Question: I am making a simple android firebase blog app
I want to create a new post in my Realtime database but only two attributes are saved in the database
Only the title and body attribute get sent into my Realtime database and the rest are missing and I see no error in my logcat
Post.java
'''
public class Post {
SimpleDateFormat ISO_8601_FORMAT = new SimpleDateFormat("yyyy-MM-dd'T'HH:mm:sss'Z'");
private String title, body, uid, date;
private int vote;
Post() {
}
public Post(String title, String body, String uid) {
this.title = title;
this.body = body;
this.uid = uid;
date = ISO_8601_FORMAT.format(new Date());
vote = 0;
}
}
'''
I want to call the addPost method in my PostActivity to send the data to firebase
PostActivity.java
'''
private void addPost(String title, String body) {
FirebaseDatabase mFirebaseDatabase = FirebaseDatabase.getInstance();
FirebaseAuth mAuth = FirebaseAuth.getInstance();
Post post = new Post(title, body, mAuth.getCurrentUser().getUid());
mFirebaseDatabase.getReference("Posts").push().setValue(post)
.addOnCompleteListener(c -> {
if (c.isSuccessful()) {
Toast.makeText(getApplicationContext(), "Added", Toast.LENGTH_SHORT).show();
} else {
Toast.makeText(getApplicationContext(), "Something went wrong", Toast.LENGTH_SHORT).show();
}
}).addOnFailureListener(e -> Toast.makeText(this, "" + e.getMessage(), Toast.LENGTH_SHORT).show());
}
'''

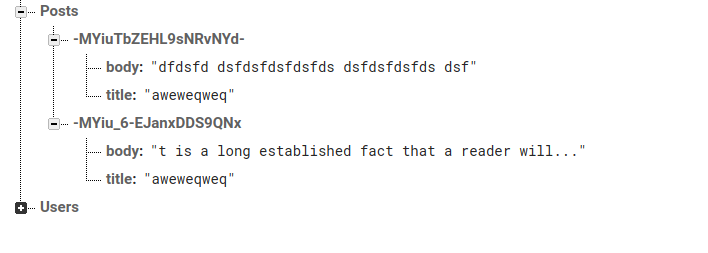
Answer: Firebase only considers fields, getters and setters that are public when reading/writing custom classes. Private fields, getters, and setters are not considered.
So the 'Post' class in your question result in no properties being read from/written to the database, as all fields are private. If you want them to be read/written, mark the fields public, or add public getters/setters for them.